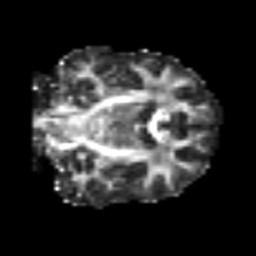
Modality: FA
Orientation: coronal
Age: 74
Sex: male
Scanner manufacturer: siemens
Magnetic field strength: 3 T
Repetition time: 6.1 s
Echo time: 0.101 s